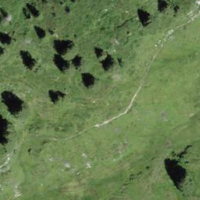
EUNIS habitat code: 23
Species observed at this site:
Arnica montana
Campanula barbata